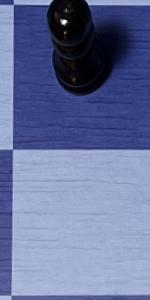
Label: Empty